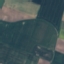
Land use / land cover class: AnnualCrop